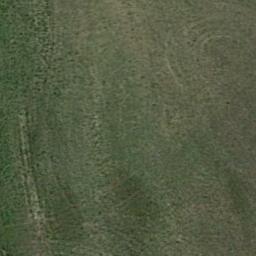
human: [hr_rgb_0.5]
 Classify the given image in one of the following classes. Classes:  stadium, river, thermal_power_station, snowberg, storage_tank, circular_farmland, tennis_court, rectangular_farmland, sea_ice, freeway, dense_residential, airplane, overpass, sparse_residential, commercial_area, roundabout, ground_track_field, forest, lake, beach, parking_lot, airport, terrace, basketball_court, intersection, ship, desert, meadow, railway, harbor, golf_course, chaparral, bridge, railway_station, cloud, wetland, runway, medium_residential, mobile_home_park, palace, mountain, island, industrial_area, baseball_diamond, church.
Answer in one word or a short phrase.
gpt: meadow